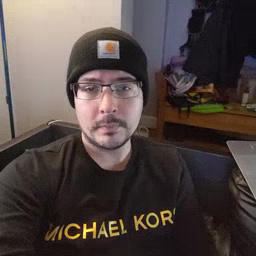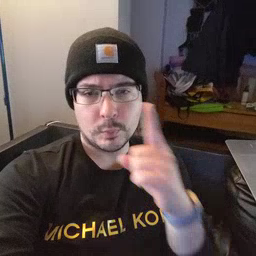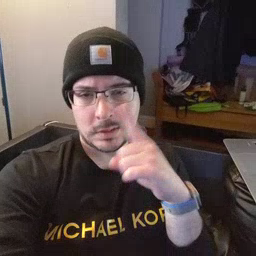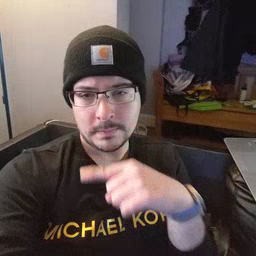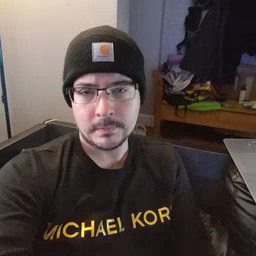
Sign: pretend